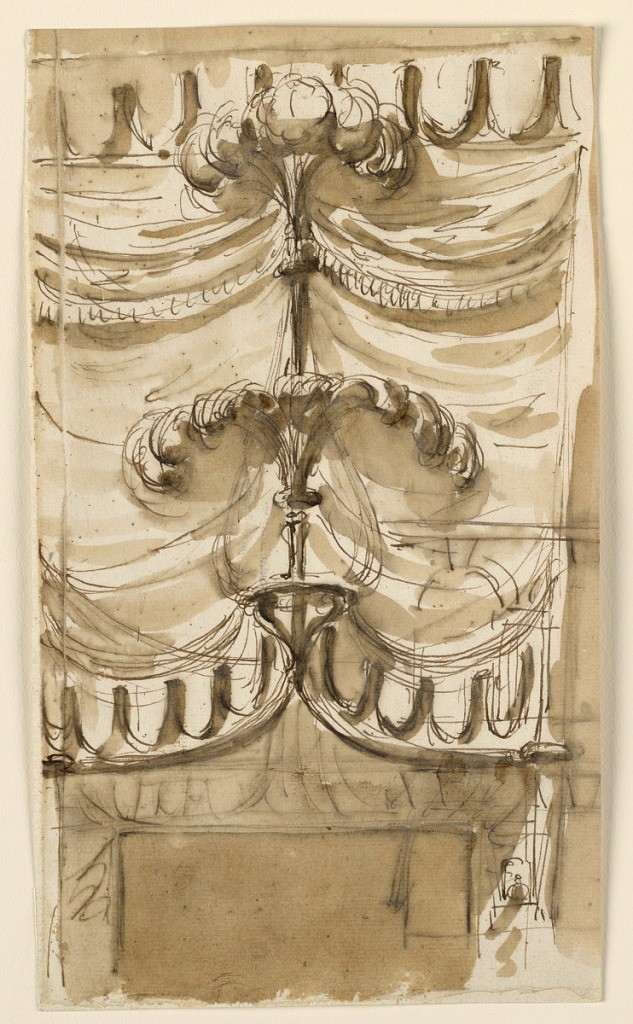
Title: Design for Drapery Over Door or Bed
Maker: Giuseppe Barberi, Italian, 1746–1809
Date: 1746–1809
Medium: Pen and brown ink, brush and brown wash on off-white laid paper, lined
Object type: Drawing
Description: Below is the upper part of a doorframe. The drapery has above and below lambrequins and friezes near the upper edge. The doorframe is pointed in the middle; from there rises a kind of candelabrum with feathers below and on top. There is a suggestion to replace the candelabrum by a bottle-like vase from which the feathers on top rise. Overdrawn are architectural pen sketches, one of them with an arch; another is perhaps the plan of an alcove.